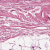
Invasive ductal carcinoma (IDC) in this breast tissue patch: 0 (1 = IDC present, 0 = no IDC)